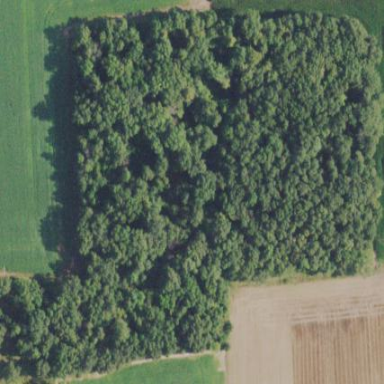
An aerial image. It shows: Serene woodland landscape.